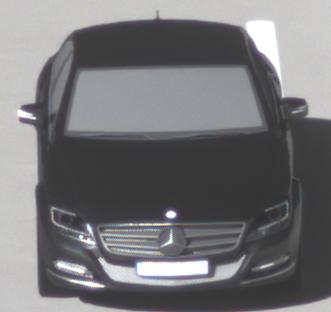
Make: Mercedes-Benz
Model: CLS Coupé 350
Detailed model: CLS-Class (218) Coupé
Model produced from: 2011/01
Model produced until: 2014/07
Doors: 4
Color: black
Road condition: wet road
Daytime: morning or afternoon
Contrast: high contrast